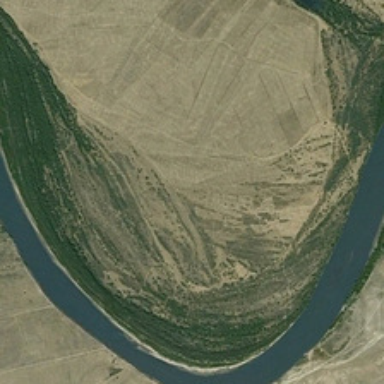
Many green plants are in one side of a curved river .